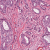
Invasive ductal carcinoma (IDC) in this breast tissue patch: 1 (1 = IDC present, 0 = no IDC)